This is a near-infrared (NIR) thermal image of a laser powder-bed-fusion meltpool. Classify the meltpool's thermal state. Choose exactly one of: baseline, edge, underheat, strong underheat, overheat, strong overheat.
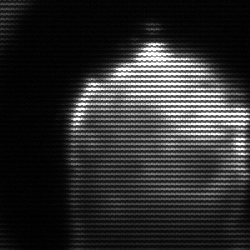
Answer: edge